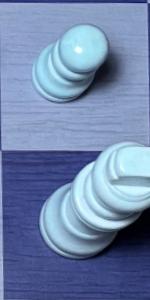
Label: King_White